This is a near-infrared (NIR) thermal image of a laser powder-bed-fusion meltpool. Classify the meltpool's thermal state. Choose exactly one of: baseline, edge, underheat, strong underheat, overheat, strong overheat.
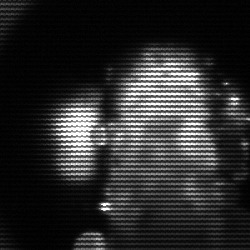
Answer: strong underheat